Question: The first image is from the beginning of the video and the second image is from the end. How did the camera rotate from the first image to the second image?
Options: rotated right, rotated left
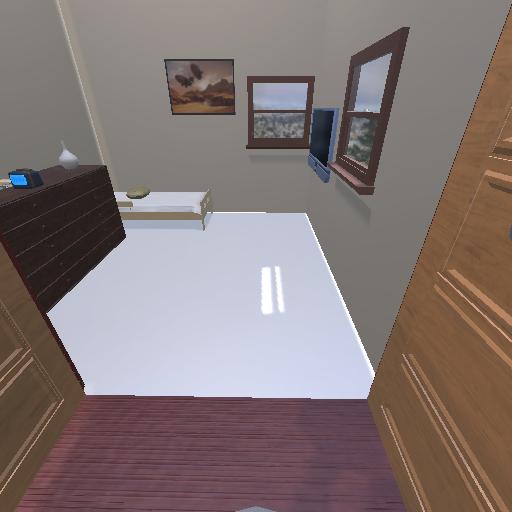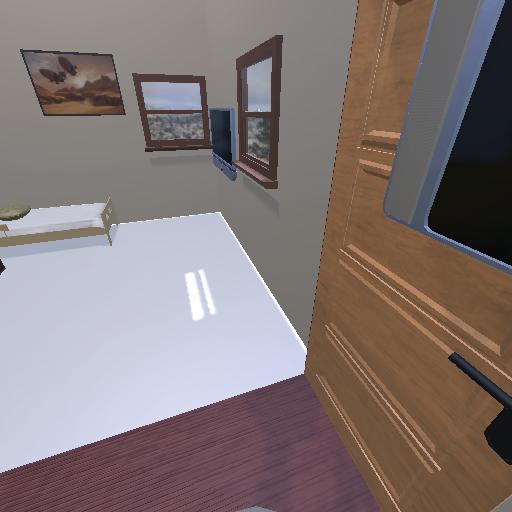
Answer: rotated right